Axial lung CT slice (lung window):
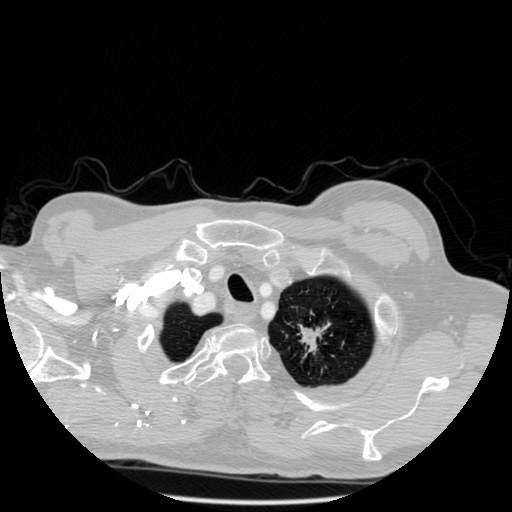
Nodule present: yes
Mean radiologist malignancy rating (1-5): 4.667